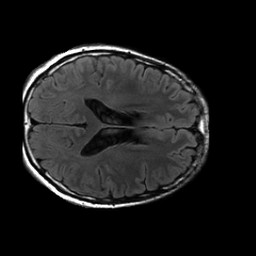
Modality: FLAIR
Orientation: axial
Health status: ill
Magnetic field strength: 3 T